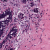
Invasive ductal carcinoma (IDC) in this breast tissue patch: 0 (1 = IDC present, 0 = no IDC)